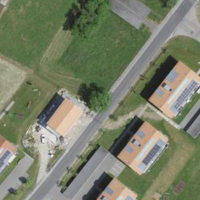
EUNIS habitat code: 24
Species observed at this site:
Euonymus europaeus